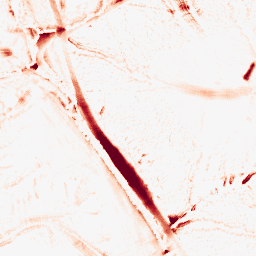
Category: morphological
Decomposition family: morphological
Decomposition parameters: operation: opening
size: 10
Upsampling method: quintic
Upsampling parameters: scale: 8
Upsampling scale: 8